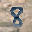
Label: 8